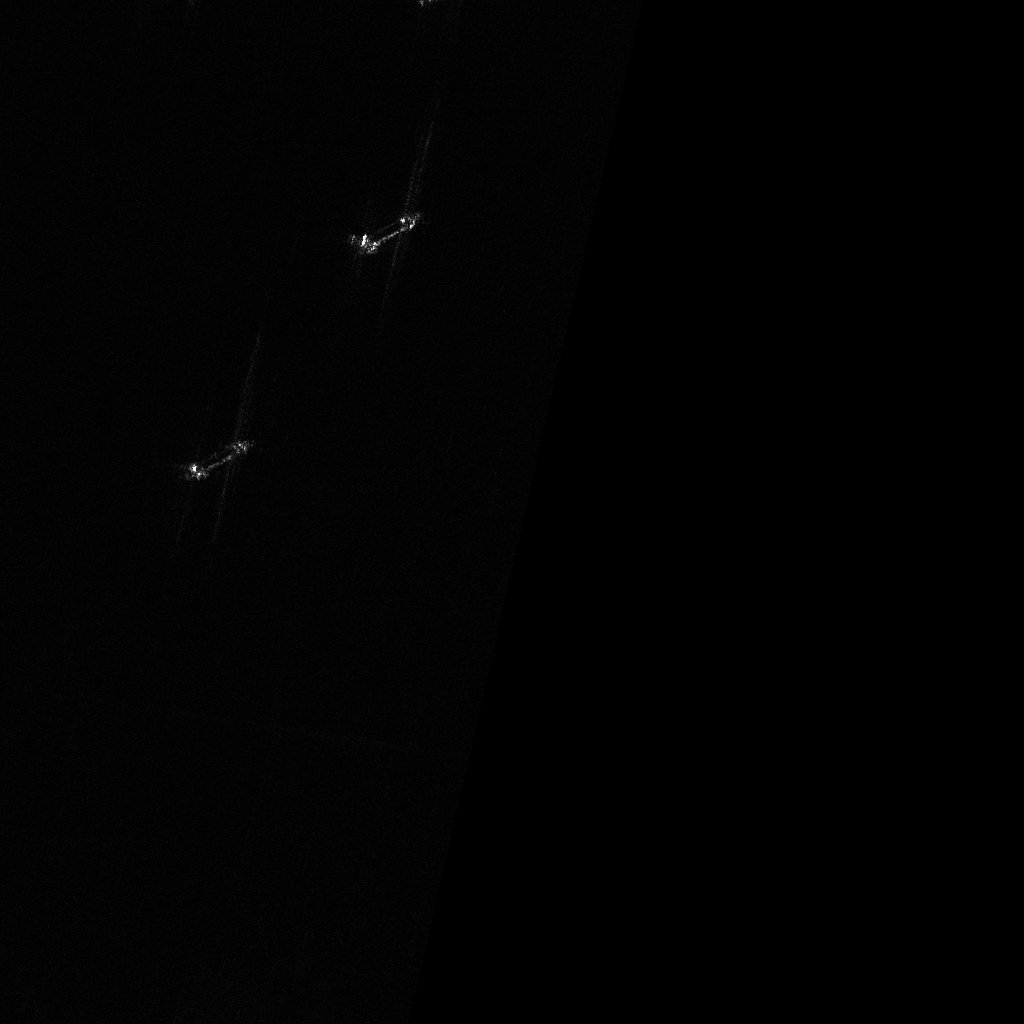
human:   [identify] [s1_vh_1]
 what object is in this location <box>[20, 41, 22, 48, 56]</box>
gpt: <ref>1 small dredger at the left</ref>

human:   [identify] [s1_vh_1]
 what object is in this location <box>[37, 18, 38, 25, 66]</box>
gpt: <ref>1 small dredger at the top</ref>